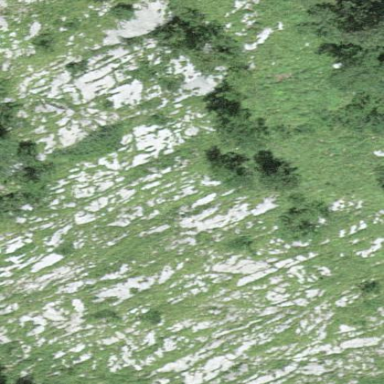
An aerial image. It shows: Landscape of bare rock.